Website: lowes
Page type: review-order
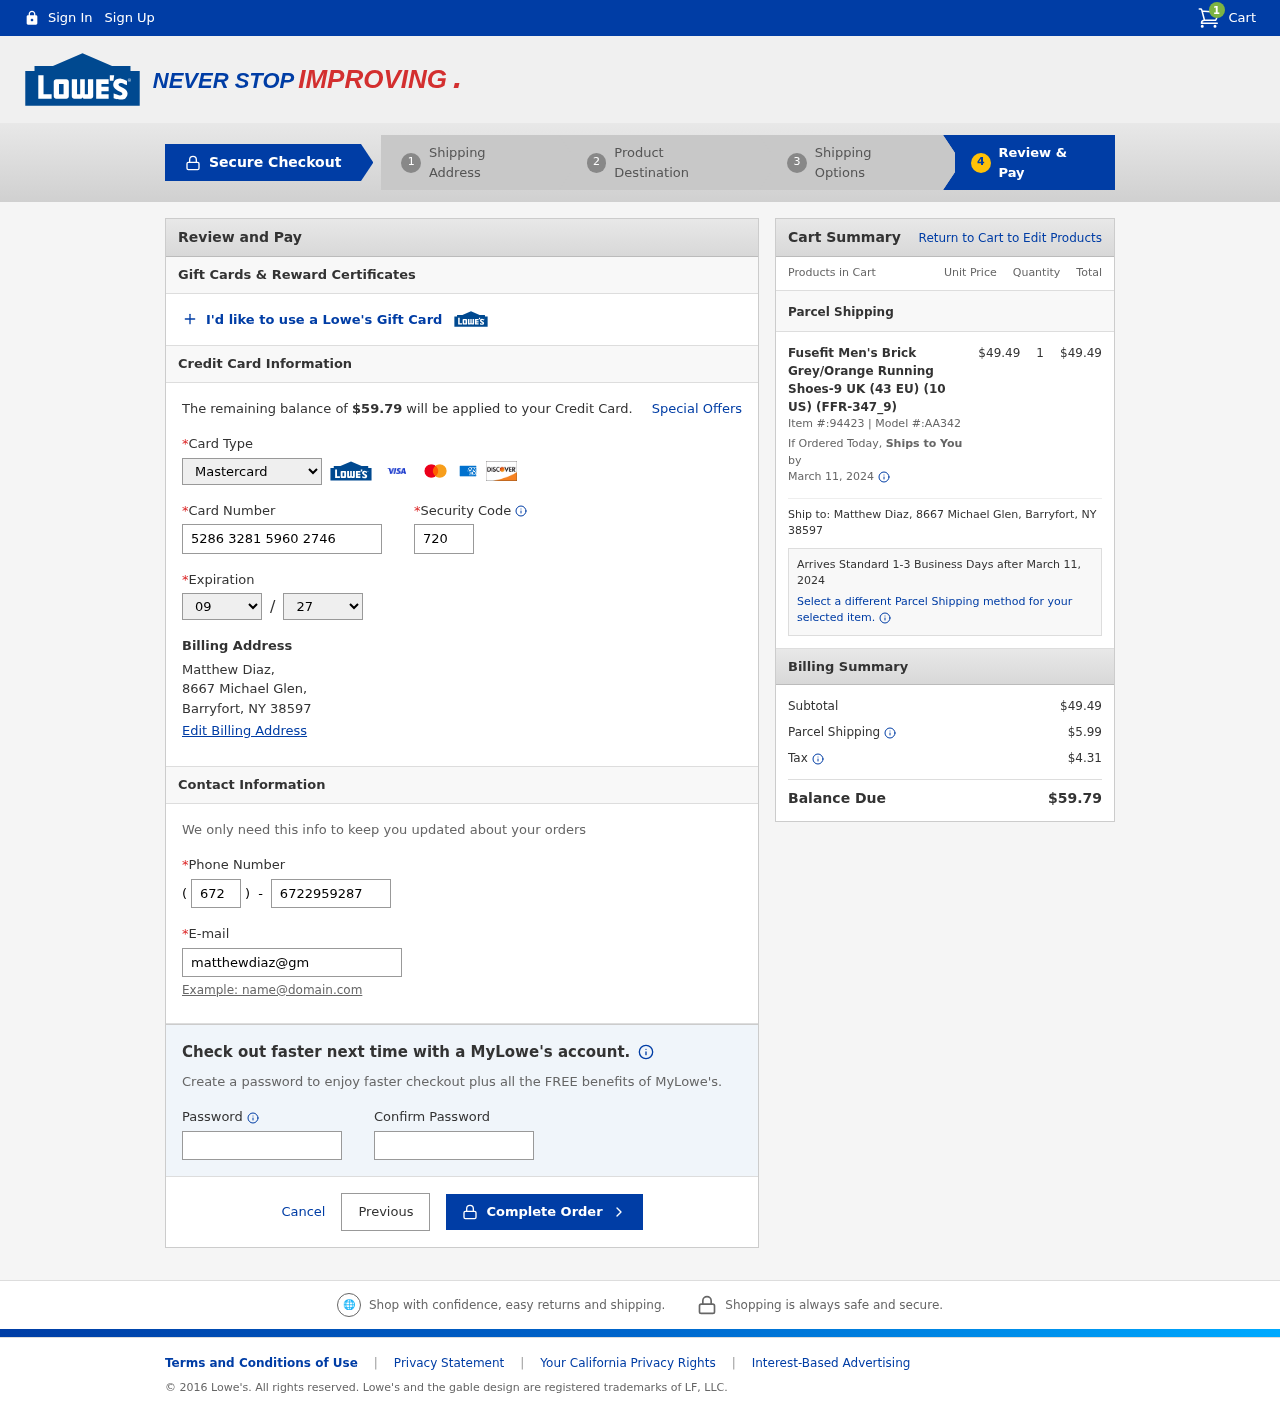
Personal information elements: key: PII_CARD_CVV
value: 720
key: PII_CARD_EXPIRY_MONTH
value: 09
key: PII_CARD_EXPIRY_YEAR
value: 27
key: PII_CARD_NUMBER
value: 5286 3281 5960 2746
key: PII_CARD_TYPE
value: Mastercard
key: PII_CITY
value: Barryfort
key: PII_EMAIL
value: matthewdiaz@gmail.com
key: PII_FULLNAME
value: Matthew Diaz,
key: PII_PHONE
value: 6722959287
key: PII_PHONE_AREA
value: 672
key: PII_POSTCODE
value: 38597
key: PII_STATE_ABBR
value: NY
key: PII_STREET
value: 8667 Michael Glen
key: PII_STREET
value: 8667 Michael Glen,
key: PII_FULLNAME2
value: Matthew Diaz
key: PII_POSTCODE_FULL
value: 38597
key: PII_CITY_STATE
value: Barryfort, NY
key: PII_CITY_STATE_ZIP
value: Barryfort, NY 38597
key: PII_POSTCODE_NUMERIC
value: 38597
Product elements: key: PRODUCT1_NAME
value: Fusefit Men's Brick Grey/Orange Running Shoes-9 UK (43 EU) (10 US) (FFR-347_9)
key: PRODUCT1_PRICE
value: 49.49
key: PRODUCT1_QUANTITY
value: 1
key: PRODUCT1_ITEM_NUMBER
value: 94423
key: PRODUCT1_MODEL_NUMBER
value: AA342
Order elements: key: ORDER_NUM_ITEMS
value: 1
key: ORDER_TOTAL
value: $59.79
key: ORDER_SHIPPING_DATE
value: March 11, 2024
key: ORDER_SUBTOTAL
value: $49.49
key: ORDER_SHIPPING_DATE2
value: March 11, 2024
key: ORDER_SUBTOTAL2
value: $49.49
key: ORDER_SHIPPING_COST
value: $5.99
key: ORDER_TAX
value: $4.31